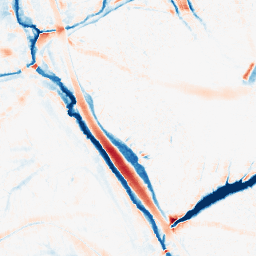
Category: morphological
Decomposition family: morphological_ellipse
Decomposition parameters: operation: average
width: 20
height: 20
Upsampling method: sinc_blackman
Upsampling parameters: scale: 4
kernel_size: 16
Upsampling scale: 4